Question: # update
I created a content type: periode in this type I created a field training days: now I want that a user can choose monday: and select morning or afternoon (checkbox) the same for thursday and other days in the week.
My goal is that I have a title Monday and that I can select morning and/or afternoon. And this for all day's of the week.
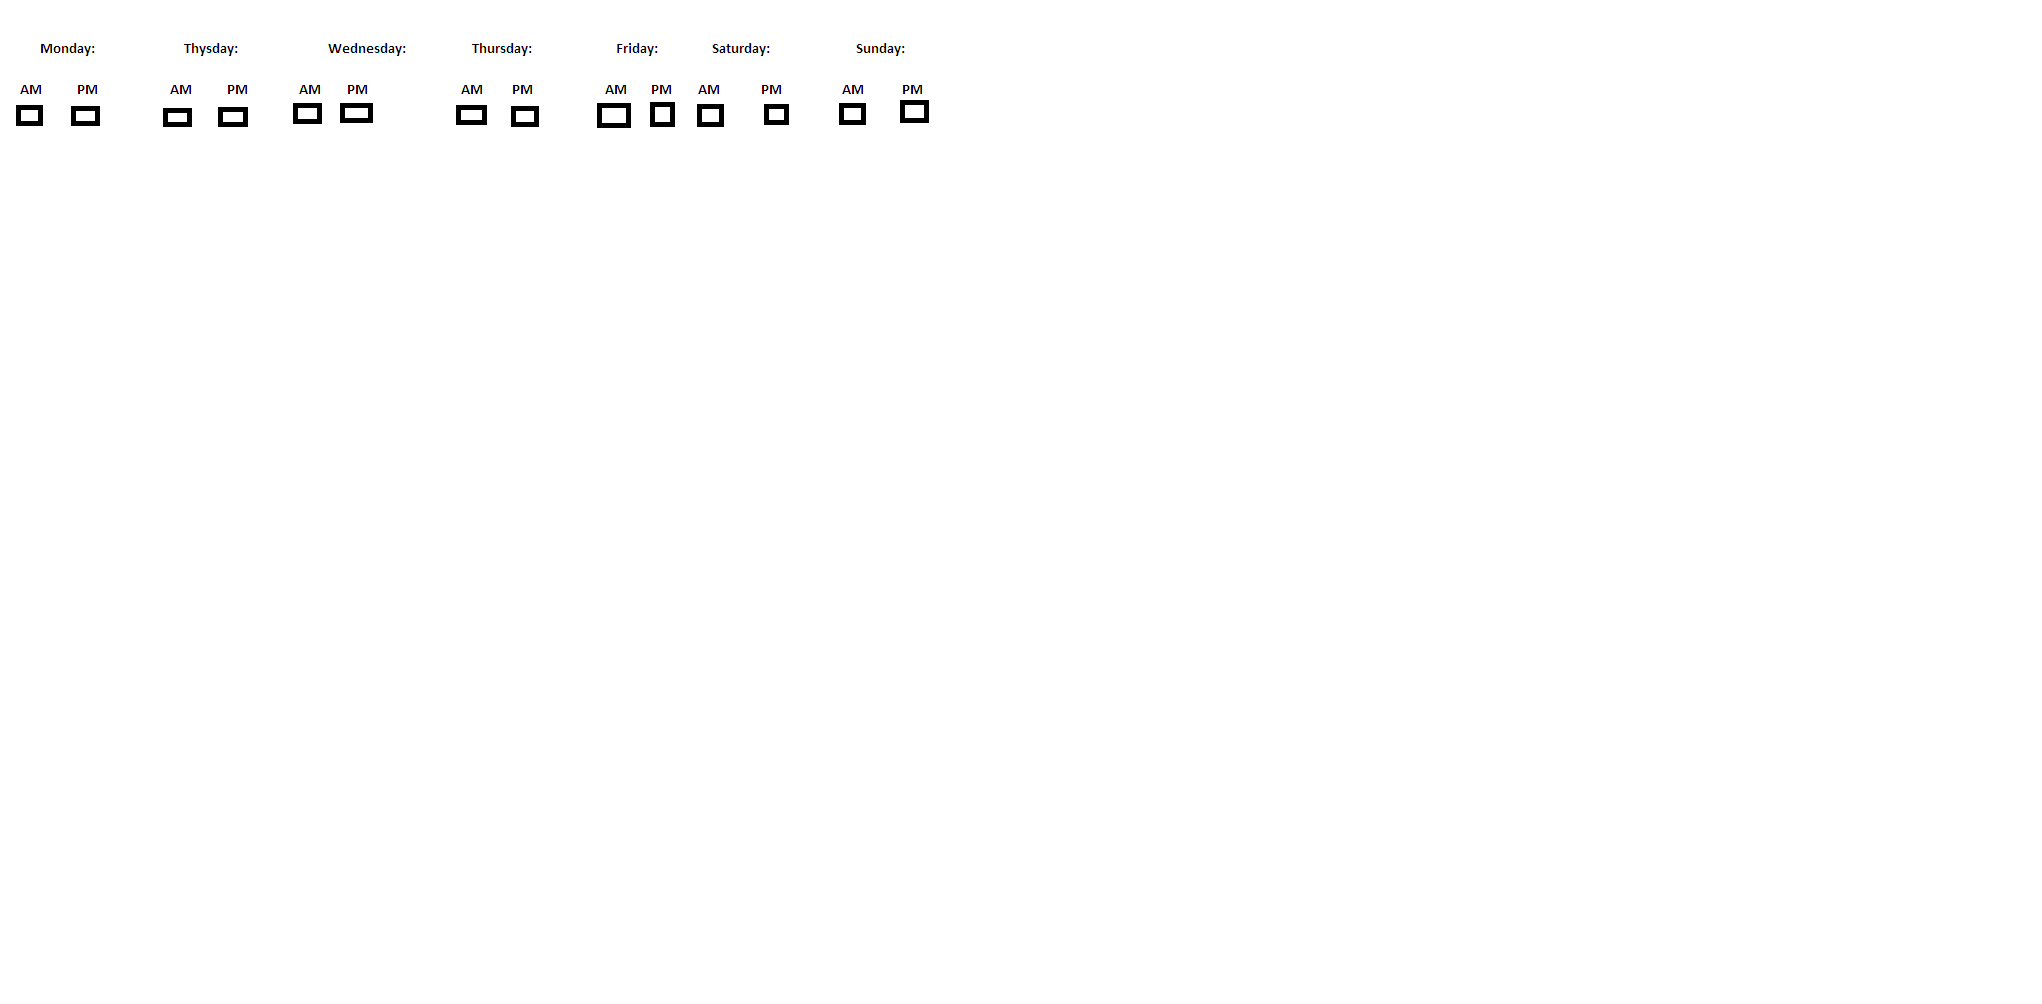
Answer: enable the option widget of cck then you will be able to select check box.